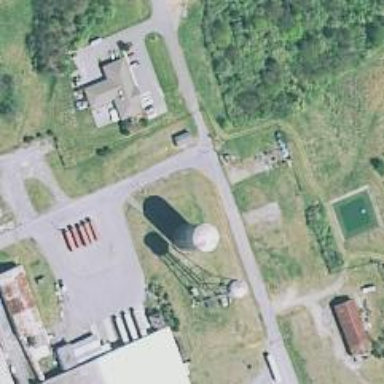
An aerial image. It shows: Water tower that is man-made.